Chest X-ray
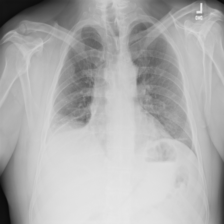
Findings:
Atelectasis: positive
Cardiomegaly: negative
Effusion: negative
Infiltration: negative
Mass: negative
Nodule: negative
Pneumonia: negative
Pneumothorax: negative
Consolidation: negative
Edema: negative
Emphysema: negative
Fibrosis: negative
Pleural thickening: negative
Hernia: negative